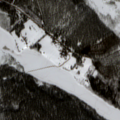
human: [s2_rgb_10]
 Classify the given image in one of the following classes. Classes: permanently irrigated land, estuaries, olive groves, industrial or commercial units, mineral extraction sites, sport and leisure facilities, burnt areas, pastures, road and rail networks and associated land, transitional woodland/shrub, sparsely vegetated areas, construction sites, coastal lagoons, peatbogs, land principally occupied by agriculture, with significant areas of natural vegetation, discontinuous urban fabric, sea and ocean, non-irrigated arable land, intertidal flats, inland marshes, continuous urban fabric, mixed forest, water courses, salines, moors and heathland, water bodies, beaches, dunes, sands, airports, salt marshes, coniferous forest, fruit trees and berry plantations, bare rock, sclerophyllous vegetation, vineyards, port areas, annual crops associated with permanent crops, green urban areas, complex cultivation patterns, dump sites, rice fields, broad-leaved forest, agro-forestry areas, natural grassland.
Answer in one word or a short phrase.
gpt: coniferous forest, peatbogs, water bodies